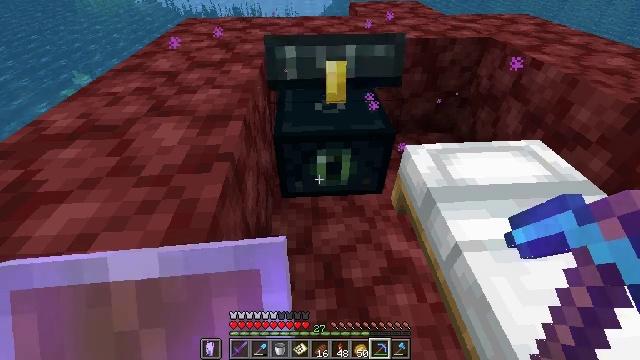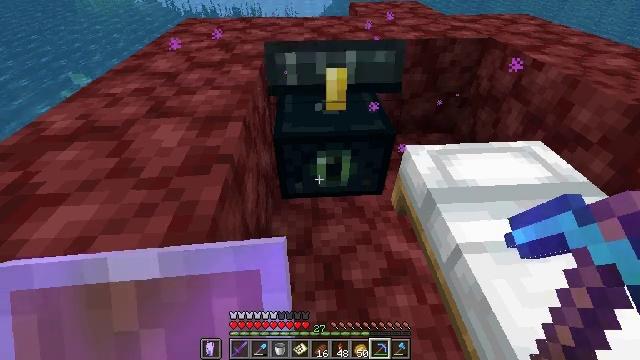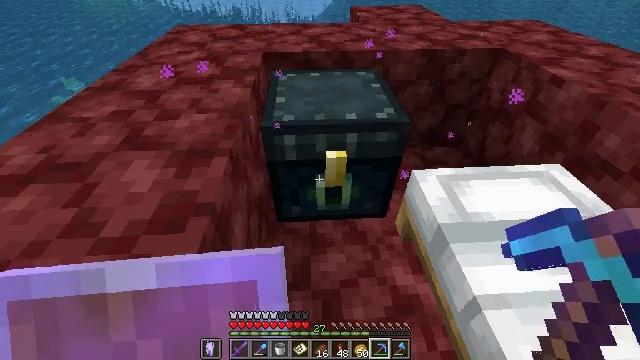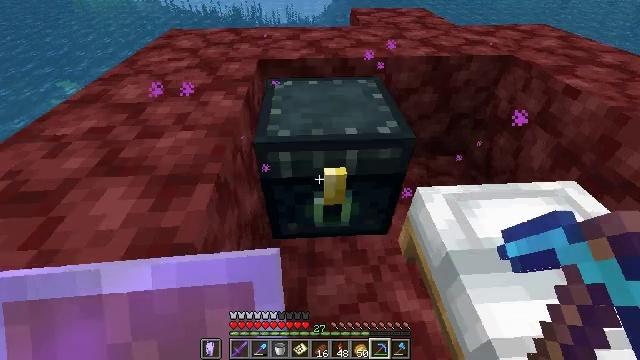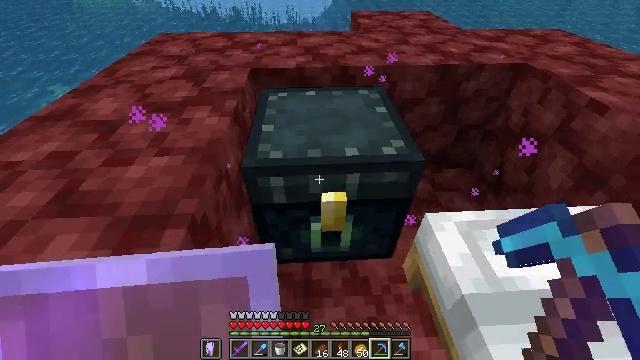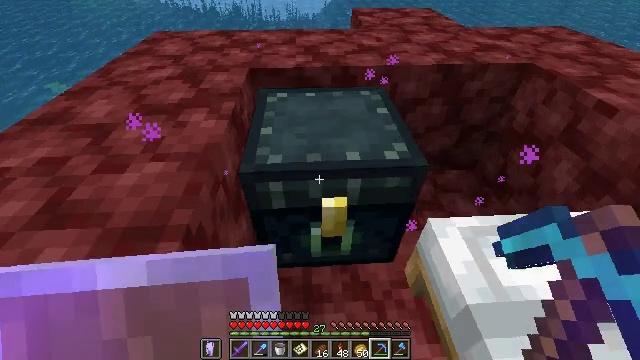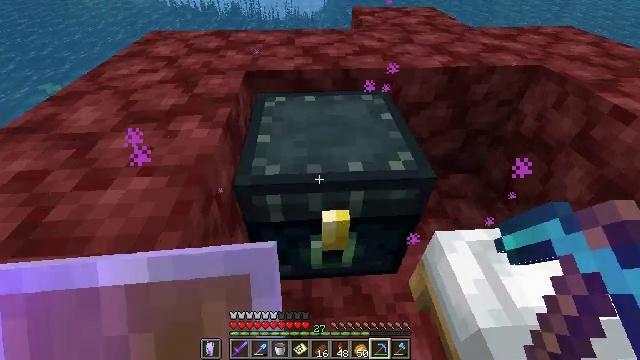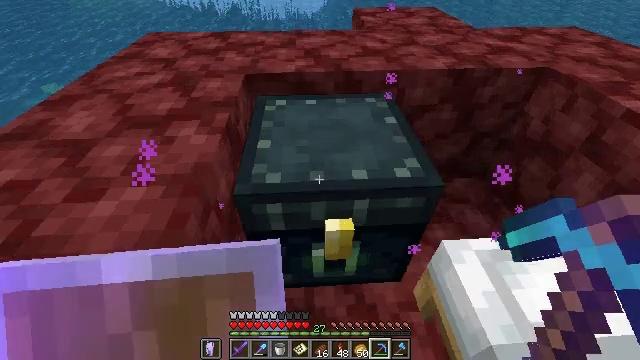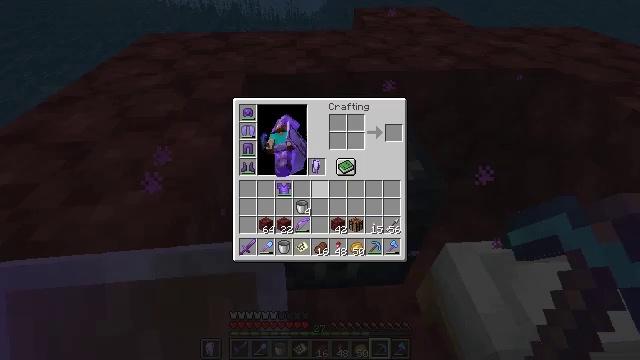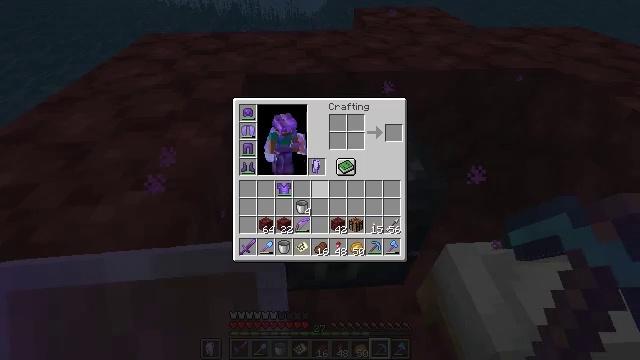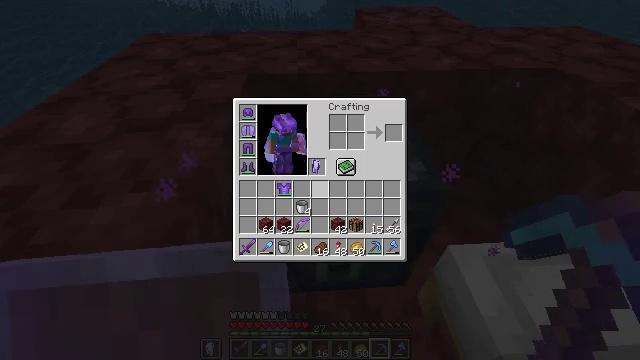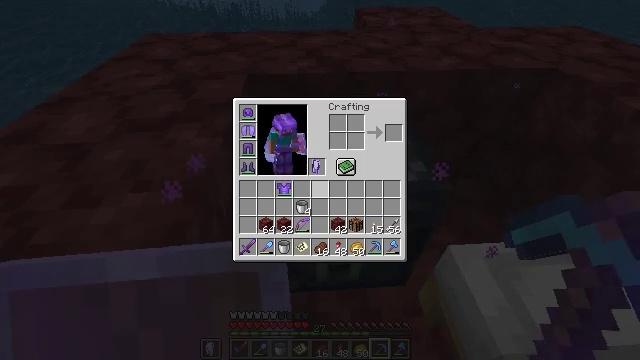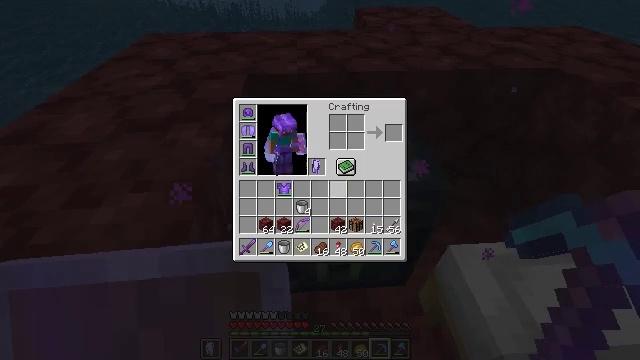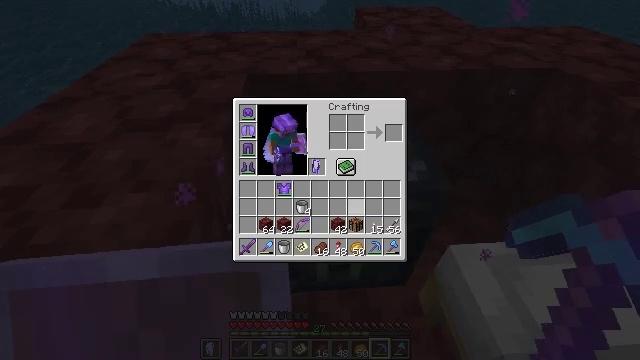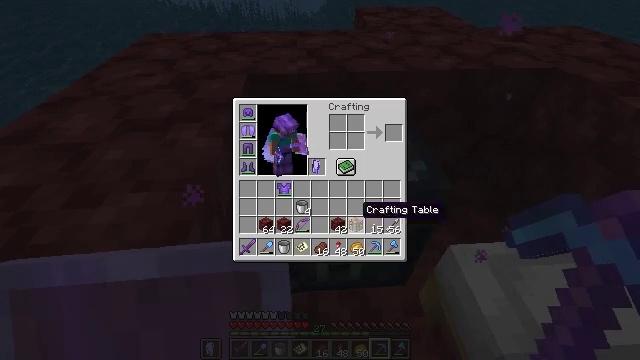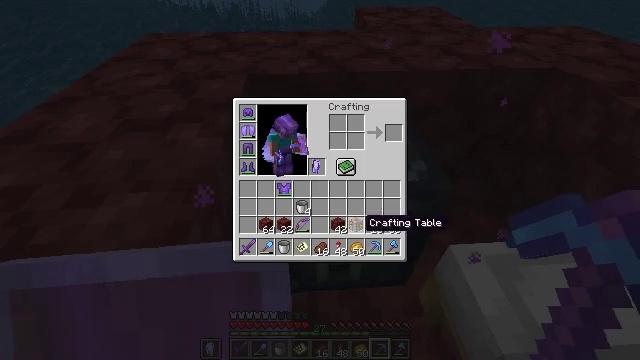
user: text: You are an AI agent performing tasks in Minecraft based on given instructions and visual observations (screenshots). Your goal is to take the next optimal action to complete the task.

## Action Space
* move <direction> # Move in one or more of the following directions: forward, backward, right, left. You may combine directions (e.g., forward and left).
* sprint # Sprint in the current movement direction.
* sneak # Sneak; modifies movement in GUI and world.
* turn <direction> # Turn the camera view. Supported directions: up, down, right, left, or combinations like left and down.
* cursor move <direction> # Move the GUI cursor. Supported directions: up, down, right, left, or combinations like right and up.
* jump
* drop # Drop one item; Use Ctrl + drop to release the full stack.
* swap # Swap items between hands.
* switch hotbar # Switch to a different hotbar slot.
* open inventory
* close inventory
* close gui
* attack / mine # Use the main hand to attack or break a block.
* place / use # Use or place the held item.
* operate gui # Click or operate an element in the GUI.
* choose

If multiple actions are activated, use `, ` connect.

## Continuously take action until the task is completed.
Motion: motion action
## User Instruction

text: Left click on the ender chest to mine.
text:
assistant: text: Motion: move forward
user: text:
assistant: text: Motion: move forward
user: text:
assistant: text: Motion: move forward
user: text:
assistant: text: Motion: move forward
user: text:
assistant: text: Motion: no_op
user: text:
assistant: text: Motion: no_op
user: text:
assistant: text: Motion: no_op
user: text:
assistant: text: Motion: open inventory
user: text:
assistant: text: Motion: open inventory
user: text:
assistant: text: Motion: open inventory
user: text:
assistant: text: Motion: no_op
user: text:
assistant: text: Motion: cursor move right and down
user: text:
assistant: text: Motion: cursor move right and down
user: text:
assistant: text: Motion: cursor move down
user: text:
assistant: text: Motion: cursor move down
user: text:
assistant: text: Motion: cursor move down
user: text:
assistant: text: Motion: no_op
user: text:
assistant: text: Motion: no_op
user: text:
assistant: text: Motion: no_op
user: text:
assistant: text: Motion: no_op
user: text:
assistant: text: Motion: no_op
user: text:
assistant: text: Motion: no_op
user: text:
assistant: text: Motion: no_op
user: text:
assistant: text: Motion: no_op
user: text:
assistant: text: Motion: no_op
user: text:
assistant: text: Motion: no_op
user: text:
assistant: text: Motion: no_op
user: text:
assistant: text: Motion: no_op
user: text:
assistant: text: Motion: no_op
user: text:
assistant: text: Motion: no_op